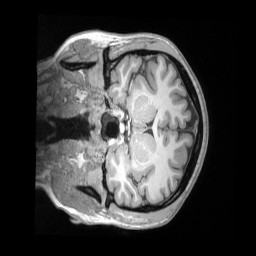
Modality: T1w
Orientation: coronal
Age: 23
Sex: female
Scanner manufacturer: siemens
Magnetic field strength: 3 T
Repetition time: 2.53 s
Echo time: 0.00164 s